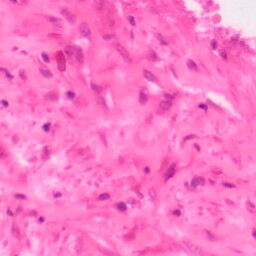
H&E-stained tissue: Colon